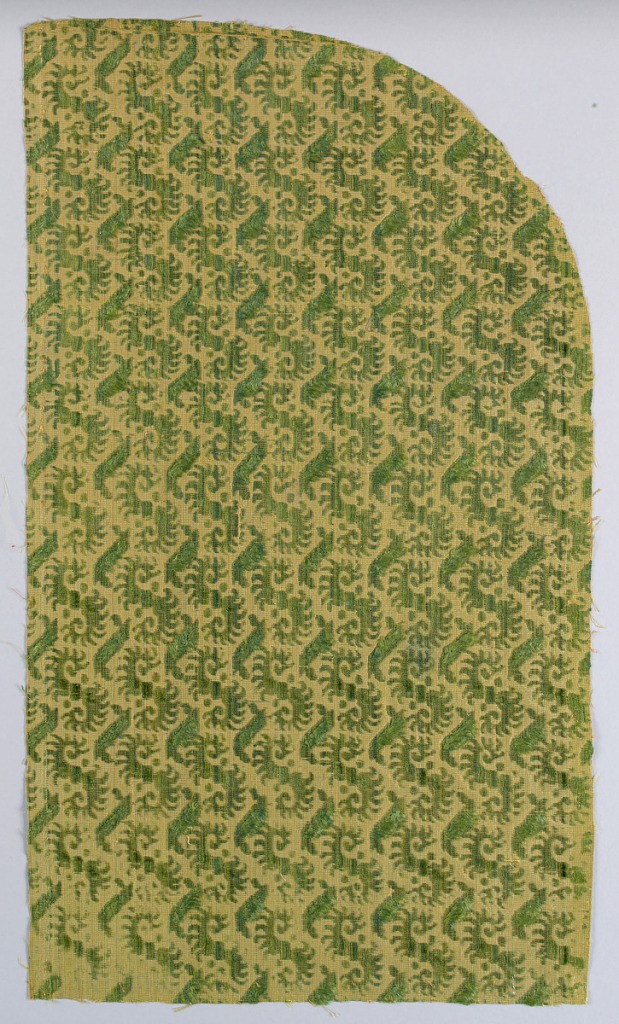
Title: Fragments
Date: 16th–early 17th century
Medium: silk Technique: velvet
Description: Panel of green silk velvet, cut and uncut, on yellow ground; feathered twining foliage forms and bars.